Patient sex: F
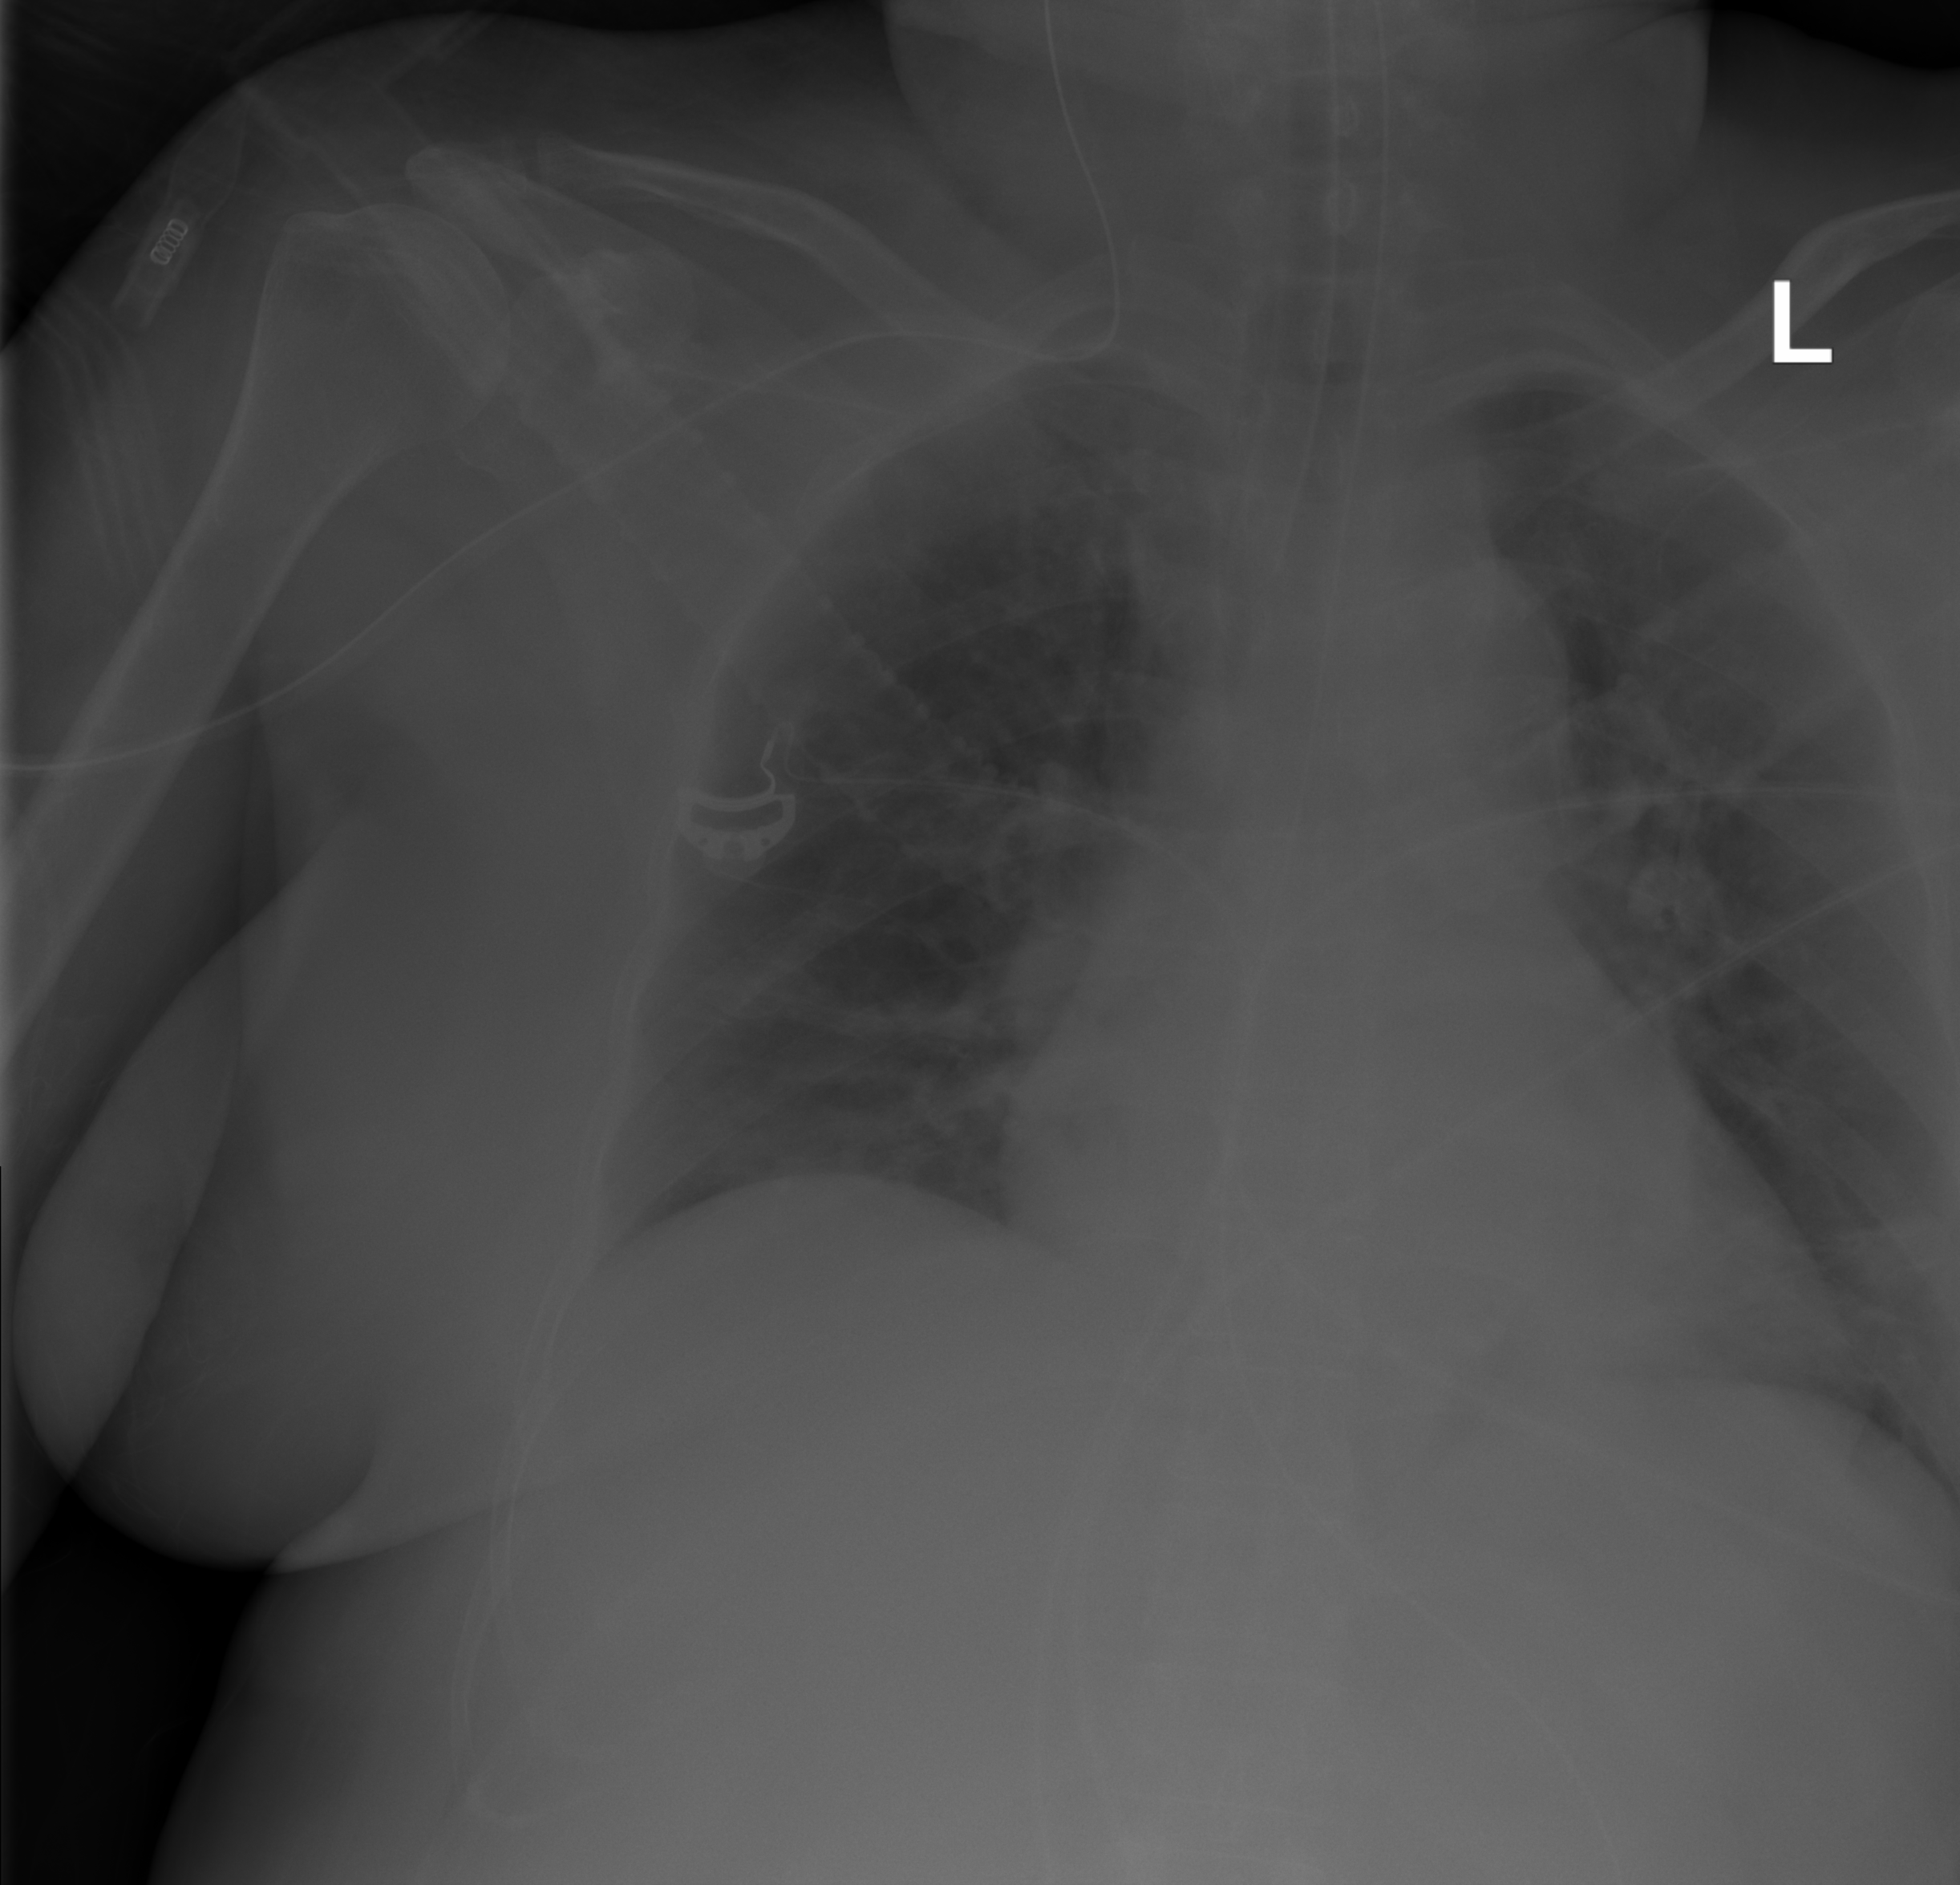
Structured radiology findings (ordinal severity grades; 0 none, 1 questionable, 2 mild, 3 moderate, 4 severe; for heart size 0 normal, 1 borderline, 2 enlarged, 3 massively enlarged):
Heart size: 2
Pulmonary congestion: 2
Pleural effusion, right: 0
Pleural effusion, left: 0
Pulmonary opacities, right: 2
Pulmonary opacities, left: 2
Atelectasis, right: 2
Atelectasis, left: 2